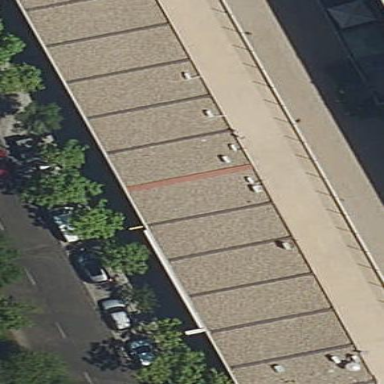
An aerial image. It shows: Commercial building.